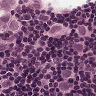
Metastatic tissue present: yes